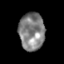
Tissue: skin
Cell type: Epithelial cells
Senescence score: 0.2612
Nuclear area (px): 942
Mean DAPI intensity: 129.925